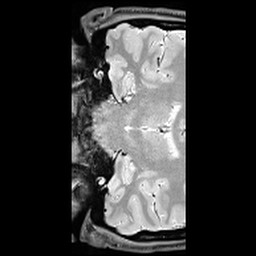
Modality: T1w
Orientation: coronal
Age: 24
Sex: female
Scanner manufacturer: siemens
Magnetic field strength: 3 T
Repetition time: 6.5 s
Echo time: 0.016 s